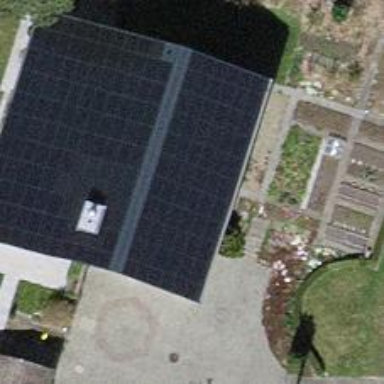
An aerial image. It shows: Solar photovoltaic panel generator.